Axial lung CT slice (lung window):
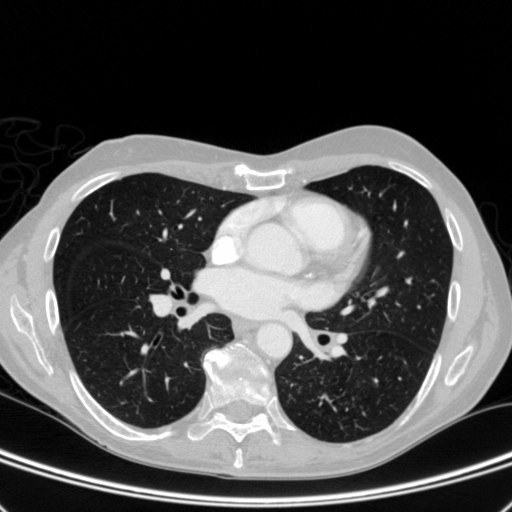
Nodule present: no